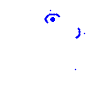
Particle: electron